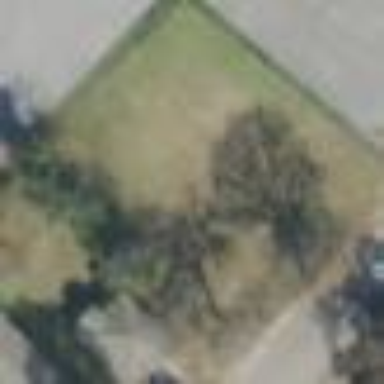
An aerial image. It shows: Grassy plot area designated for zoning.